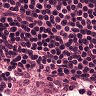
Metastatic tissue present: no